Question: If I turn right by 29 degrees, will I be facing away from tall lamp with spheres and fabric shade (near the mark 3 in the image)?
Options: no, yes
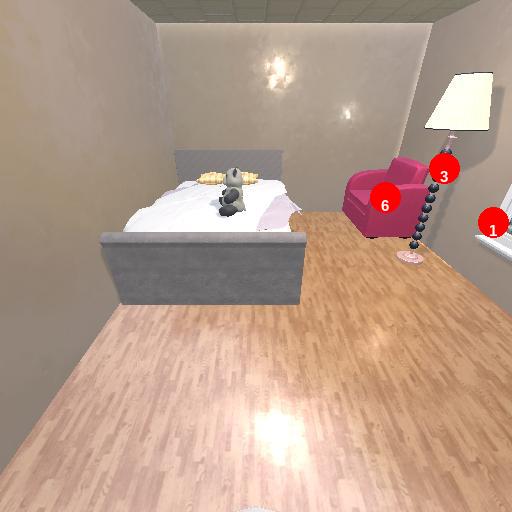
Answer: no